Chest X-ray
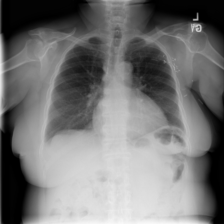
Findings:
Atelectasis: negative
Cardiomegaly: negative
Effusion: negative
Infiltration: negative
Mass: negative
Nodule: negative
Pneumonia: negative
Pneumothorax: negative
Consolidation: negative
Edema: negative
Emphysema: negative
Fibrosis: negative
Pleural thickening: negative
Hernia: negative